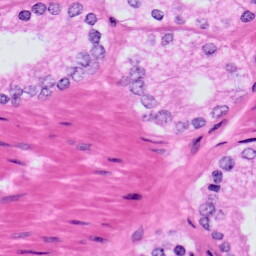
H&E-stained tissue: Prostate